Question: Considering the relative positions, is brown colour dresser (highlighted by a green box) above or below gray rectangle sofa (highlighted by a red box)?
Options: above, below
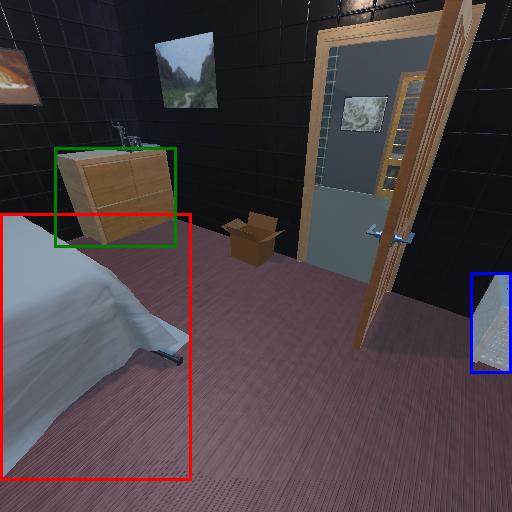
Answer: above